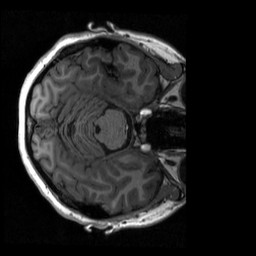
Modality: T1w
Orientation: axial
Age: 26
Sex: female
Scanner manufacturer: siemens
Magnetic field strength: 3 T
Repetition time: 2.3 s
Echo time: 0.00298 s